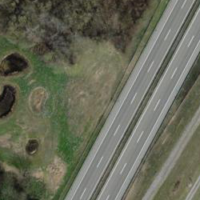
EUNIS habitat code: 57
Species observed at this site:
Linaria vulgaris